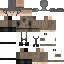
A male human skin with medium skin, wearing brown long hair dressed in a blue hoodie and black pants, featuring a closed mouth.